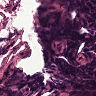
Metastatic tissue present: no